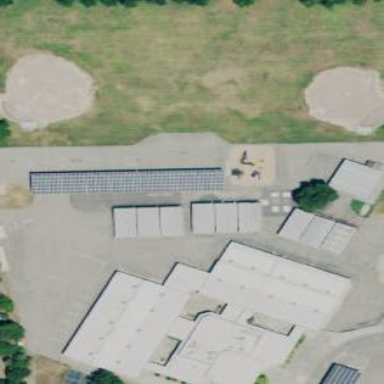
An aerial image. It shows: School.